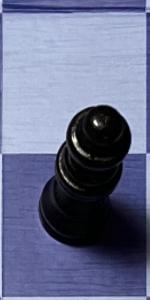
Label: Queen_Black